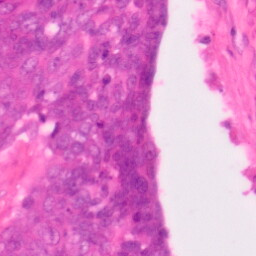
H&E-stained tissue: Colon